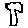
Label: tree